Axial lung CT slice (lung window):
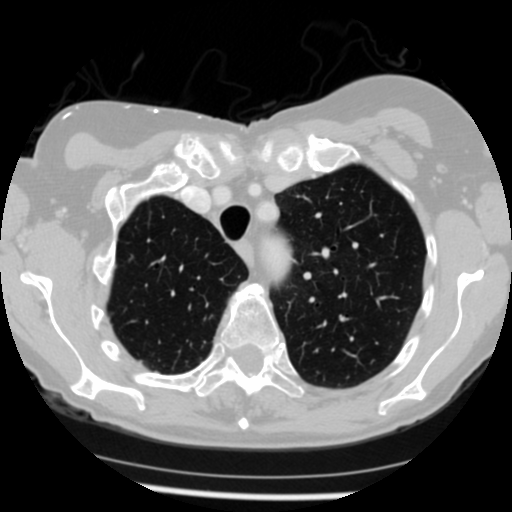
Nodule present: no